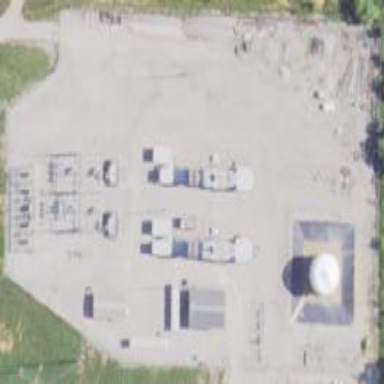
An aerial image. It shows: Power substation.